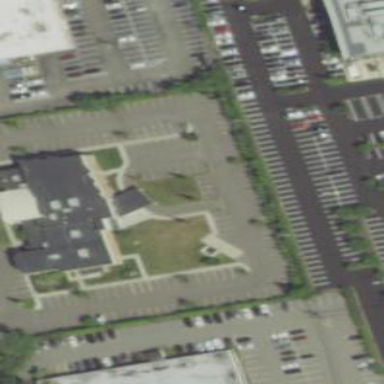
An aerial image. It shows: Commercial building.